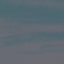
Land use / land cover class: SeaLake